Aerial crown-view tile of a tropical tree (Barro Colorado Island, Panama), acquired 20250124:
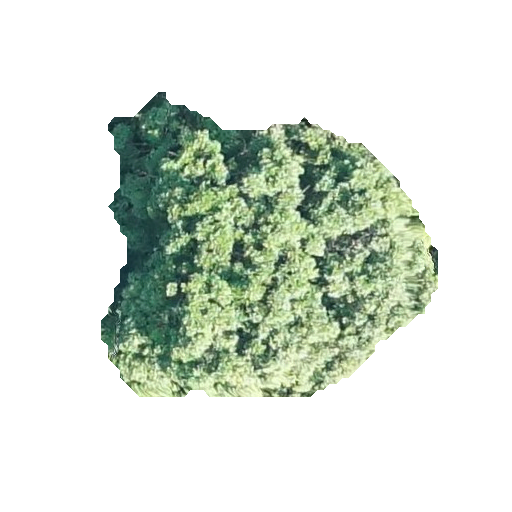
Species: Aspidosperma desmanthum
GBIF accepted scientific name: Aspidosperma desmanthum
Crown area: 113.415 m²